Question: The Microsoft's <URL> suggests creating dialog boxes with a the and a . For example:

But... the method 'Show' of the class <URL>.
How can I create a dialog box like the one above with a large blue text for the main instructions and a small black text for the context?
I'm using C# with .NET 4 and WPF.
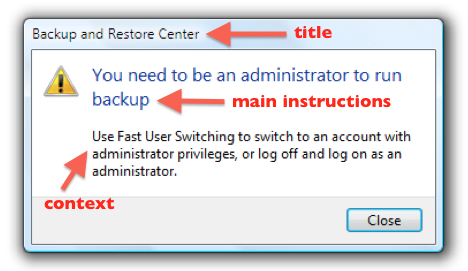
Answer: That's a <URL> of how to use it. If you call it on an earlier version of Windows, it'll fail. You should check the OS version yourself, and call 'MessageBox' in that case.